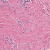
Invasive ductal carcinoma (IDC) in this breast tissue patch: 0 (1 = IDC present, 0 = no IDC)